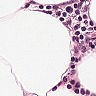
Metastatic tissue present: no